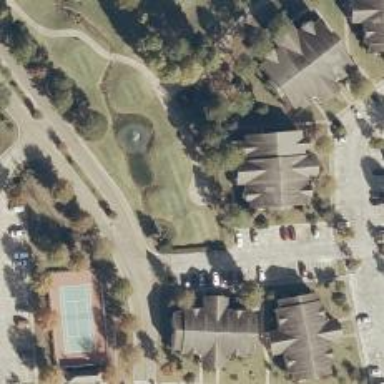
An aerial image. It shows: Path designated for golf carts.